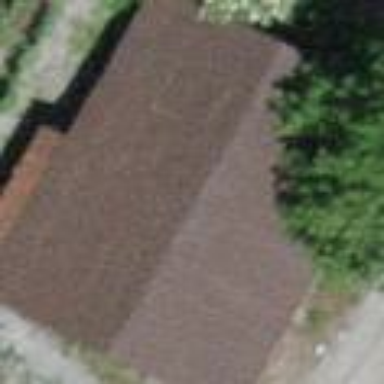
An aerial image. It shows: Gabled building with roof oriented along its structure.